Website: home-depot
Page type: newsletter-management
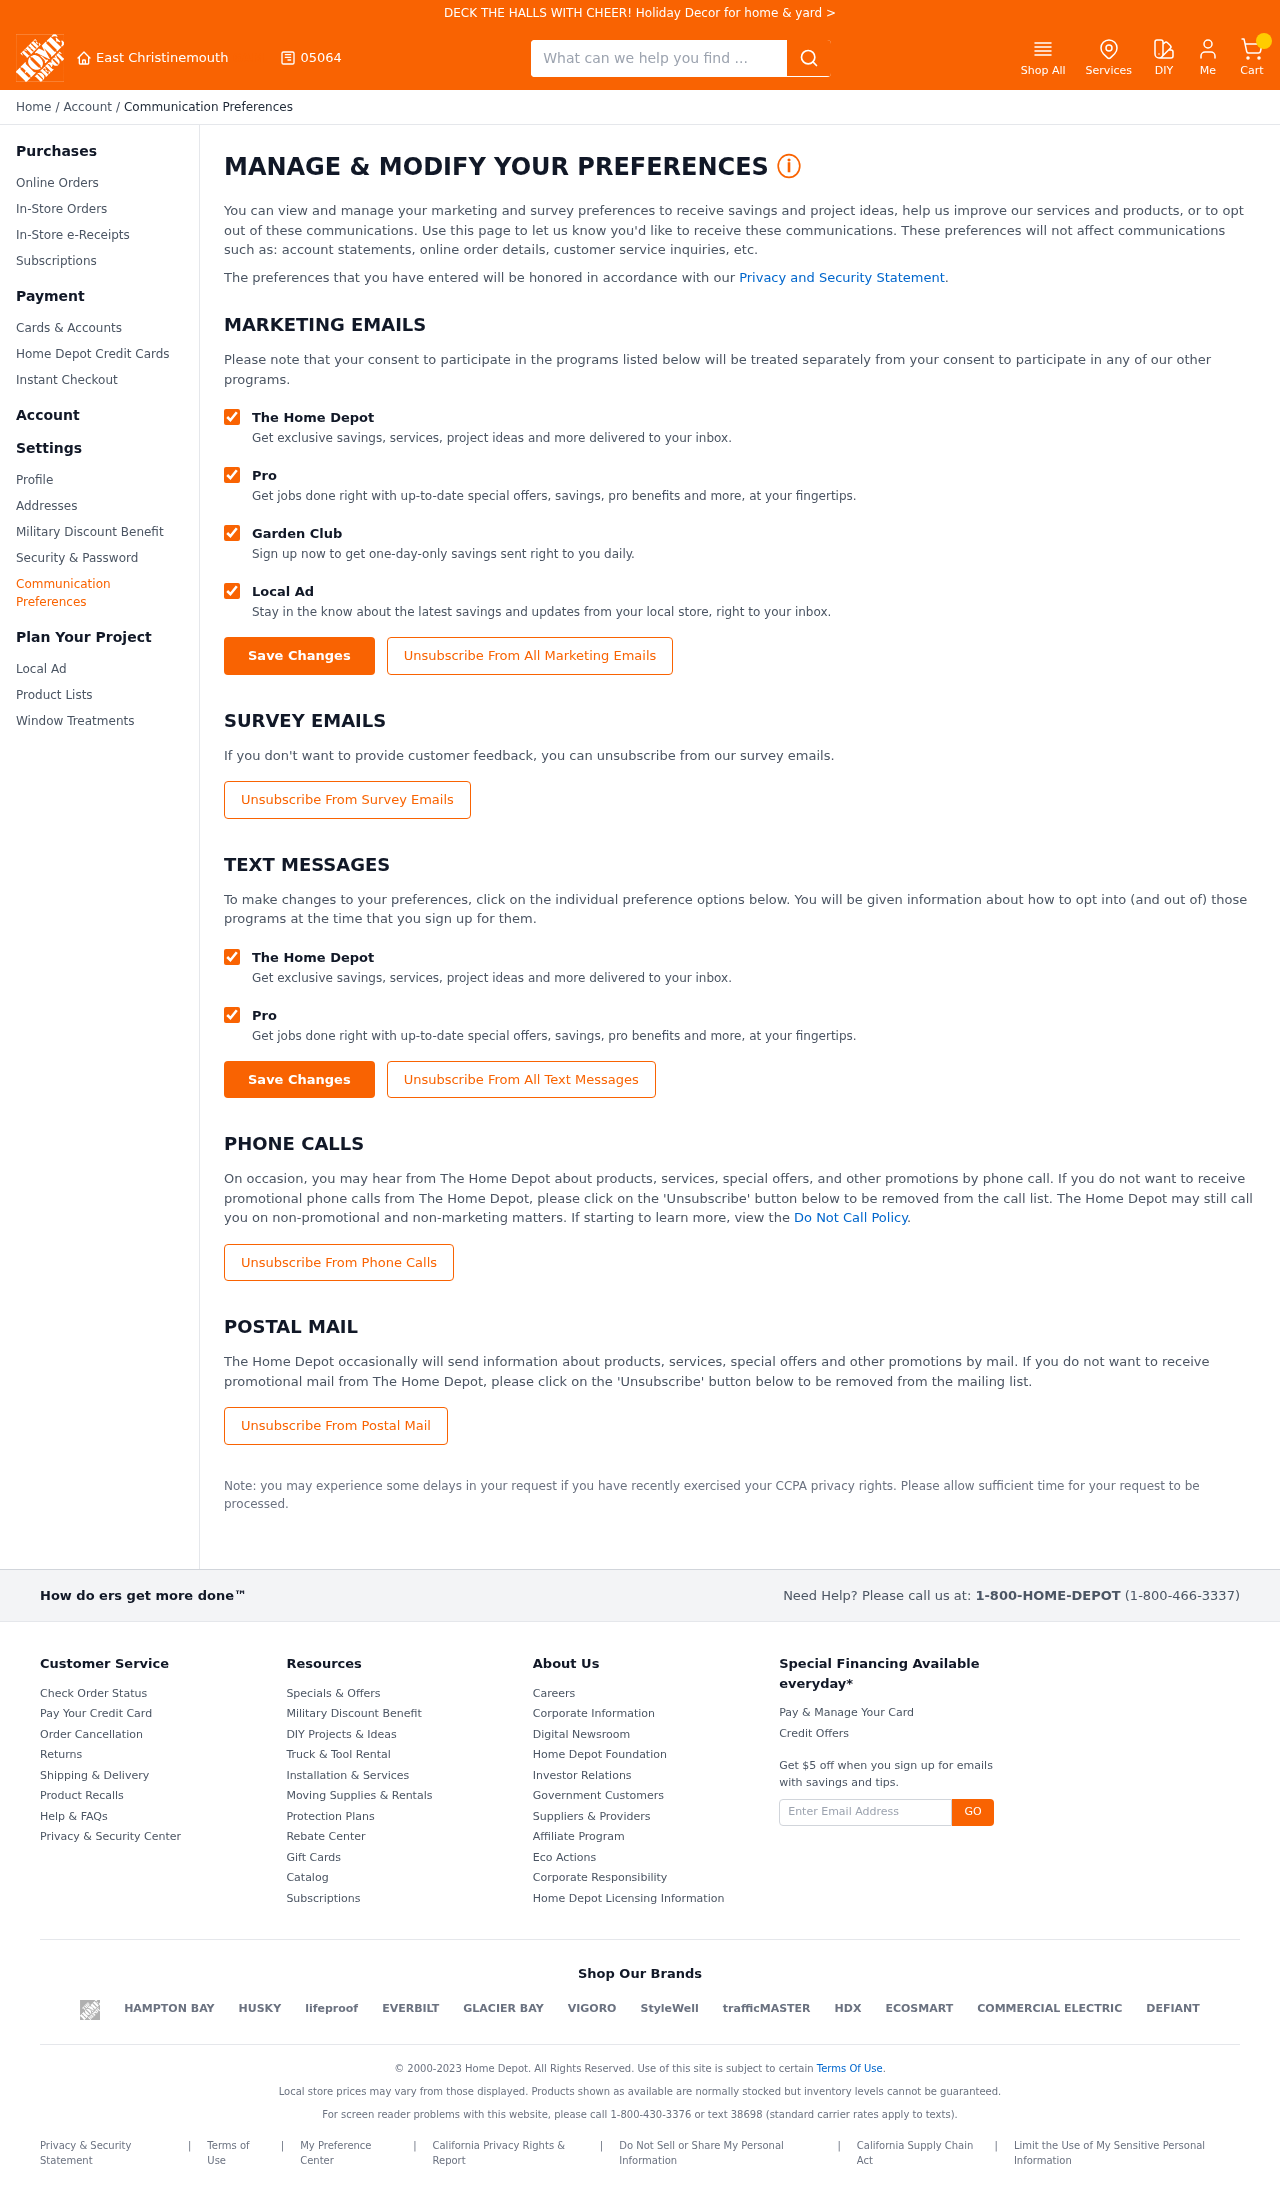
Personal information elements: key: PII_CITY
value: East Christinemouth
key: PII_POSTCODE
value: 05064
Search elements: key: HEADER_SEARCH
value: What can we help you find ...